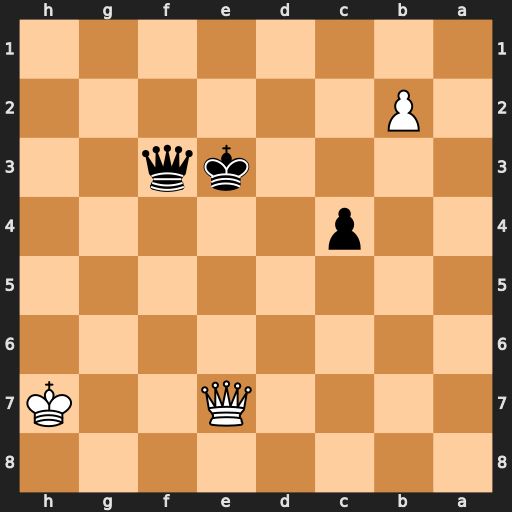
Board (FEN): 8/4Q2K/8/8/2p5/4kq2/1P6/8
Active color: b
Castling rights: -
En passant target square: -
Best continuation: Qe4+ Qxe4+ Kxe4 Kg8 Kd3 Kf7 Kc2